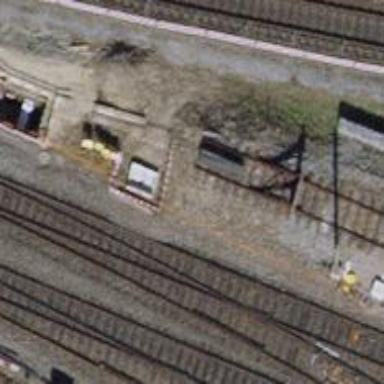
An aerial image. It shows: Railway buffer stop.